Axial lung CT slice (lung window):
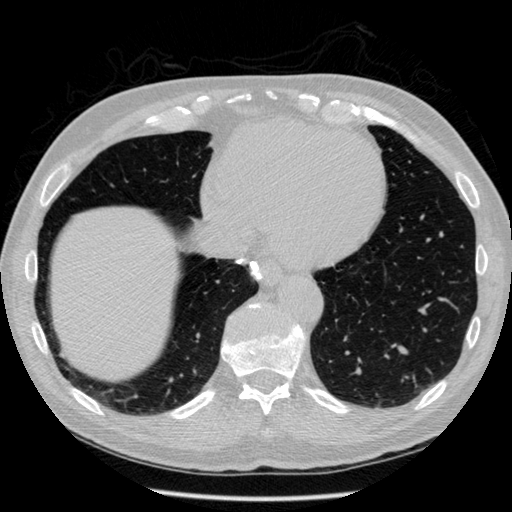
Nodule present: yes
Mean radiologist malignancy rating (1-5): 1